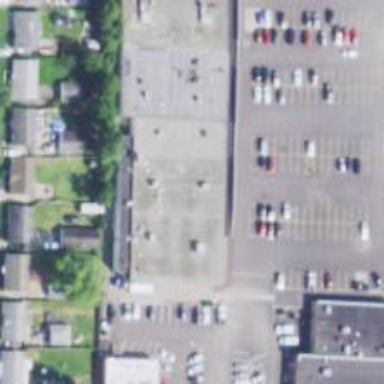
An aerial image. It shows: Supermarket.